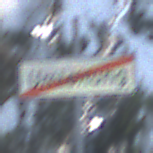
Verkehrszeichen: EndeDerUmleitungsankuendigung
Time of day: MorningAfternoon
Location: Outdoor (Nature)
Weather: Clear
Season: Winter
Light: Natural